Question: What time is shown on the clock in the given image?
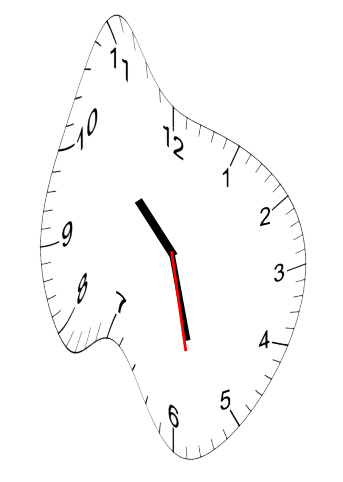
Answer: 10:27:28